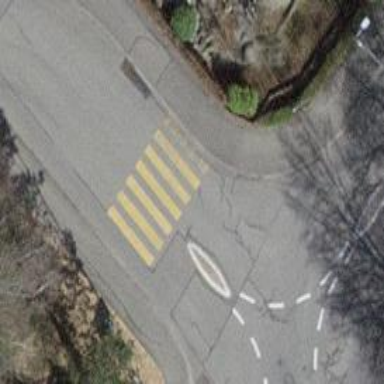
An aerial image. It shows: Zebra crossing on the road.